Interaction volume radius: 5 \u00c5
Interaction volume height: 15 \u00c5
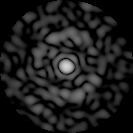
Disorder parameter: 0.8792